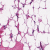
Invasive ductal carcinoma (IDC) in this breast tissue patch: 0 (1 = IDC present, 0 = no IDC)